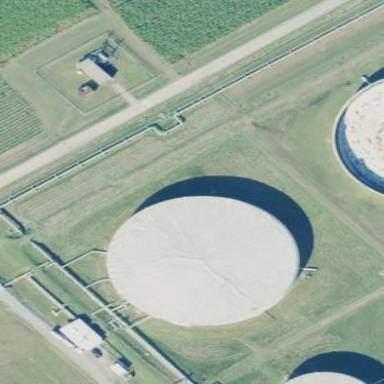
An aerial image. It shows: Storage tank that is man-made.